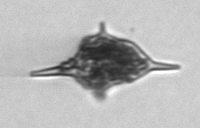
Label: Dictyocha